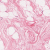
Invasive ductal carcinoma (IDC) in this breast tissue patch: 0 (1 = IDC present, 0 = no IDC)